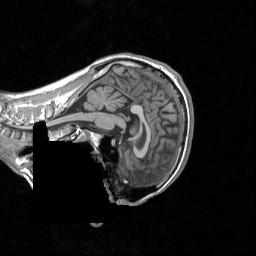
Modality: T1w
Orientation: sagittal